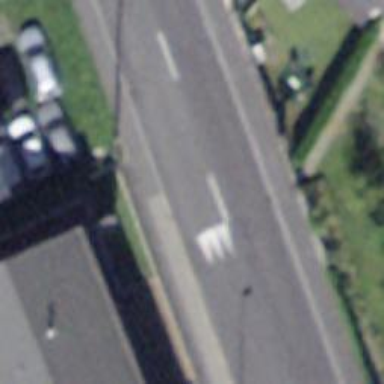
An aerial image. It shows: Traffic calming hump on the road.